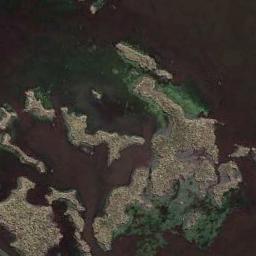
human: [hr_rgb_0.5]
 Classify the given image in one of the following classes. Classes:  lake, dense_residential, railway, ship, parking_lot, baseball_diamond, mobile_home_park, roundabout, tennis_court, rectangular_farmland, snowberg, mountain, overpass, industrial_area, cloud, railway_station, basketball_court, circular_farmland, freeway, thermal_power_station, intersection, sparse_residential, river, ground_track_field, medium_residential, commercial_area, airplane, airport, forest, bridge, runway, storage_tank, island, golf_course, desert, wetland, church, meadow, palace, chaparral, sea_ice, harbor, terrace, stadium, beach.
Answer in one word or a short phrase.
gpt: wetland